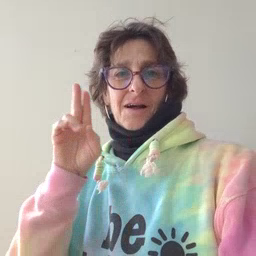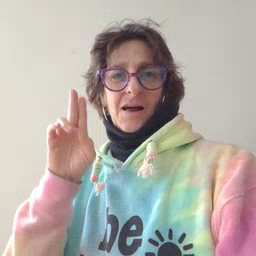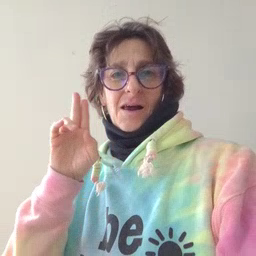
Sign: uncle